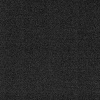
Atmospheric dust classification: dusty